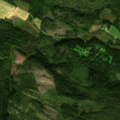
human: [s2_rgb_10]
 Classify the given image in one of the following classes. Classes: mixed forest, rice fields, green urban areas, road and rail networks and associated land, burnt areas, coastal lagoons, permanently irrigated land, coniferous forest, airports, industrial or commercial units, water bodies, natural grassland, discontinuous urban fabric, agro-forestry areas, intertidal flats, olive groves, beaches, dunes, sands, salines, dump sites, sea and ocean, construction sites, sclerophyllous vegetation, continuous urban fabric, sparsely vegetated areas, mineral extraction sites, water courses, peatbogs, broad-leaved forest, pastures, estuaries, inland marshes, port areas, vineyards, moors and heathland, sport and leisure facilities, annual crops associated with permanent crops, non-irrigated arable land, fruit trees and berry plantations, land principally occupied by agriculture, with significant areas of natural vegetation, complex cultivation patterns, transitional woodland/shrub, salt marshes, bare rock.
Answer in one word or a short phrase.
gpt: coniferous forest, mixed forest, transitional woodland/shrub